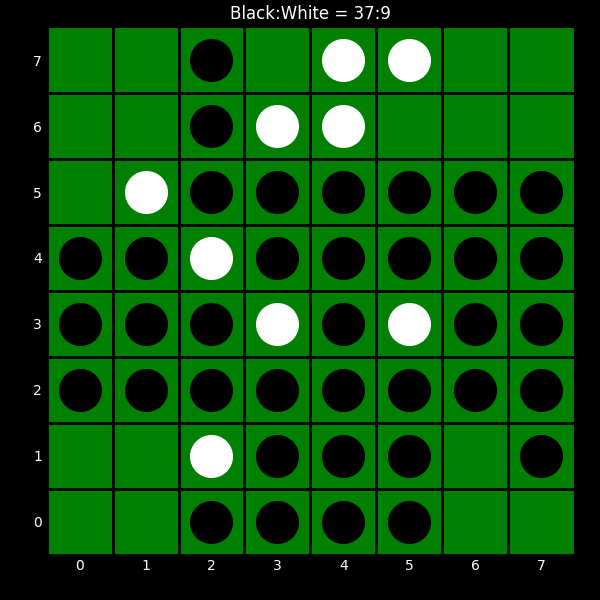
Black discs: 37
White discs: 9